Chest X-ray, AP view. Patient: 49 years old, sex F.
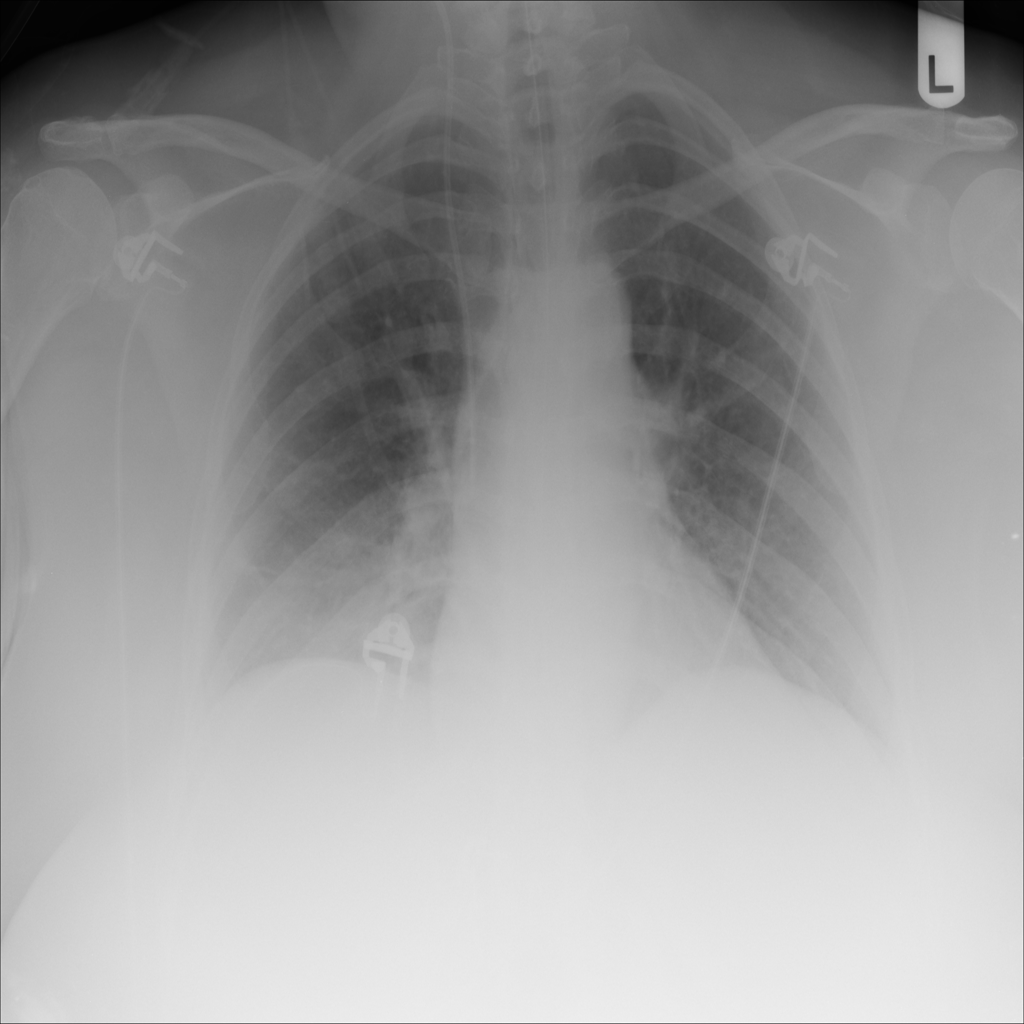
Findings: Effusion